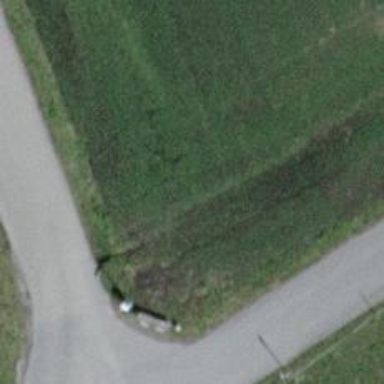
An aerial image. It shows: Brown bench in the vicinity.